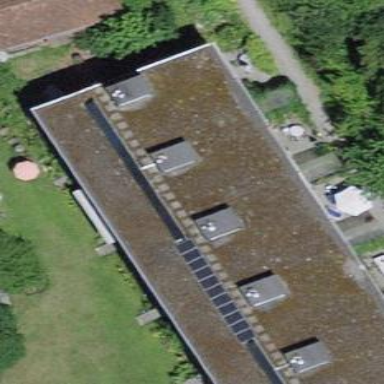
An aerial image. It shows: Terrace building with flat roof.